Field crop: tomato
Growth stage: 1
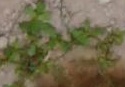
Species: portulaca